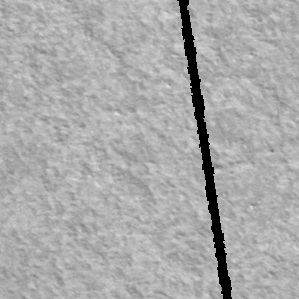
Label: frost